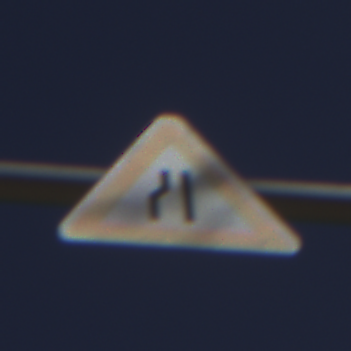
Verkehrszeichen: EinseitigVerengteFahrbahnLinks
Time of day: MorningAfternoon
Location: Outdoor (Nature)
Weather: Clear
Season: NotSpecified
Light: Natural